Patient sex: M
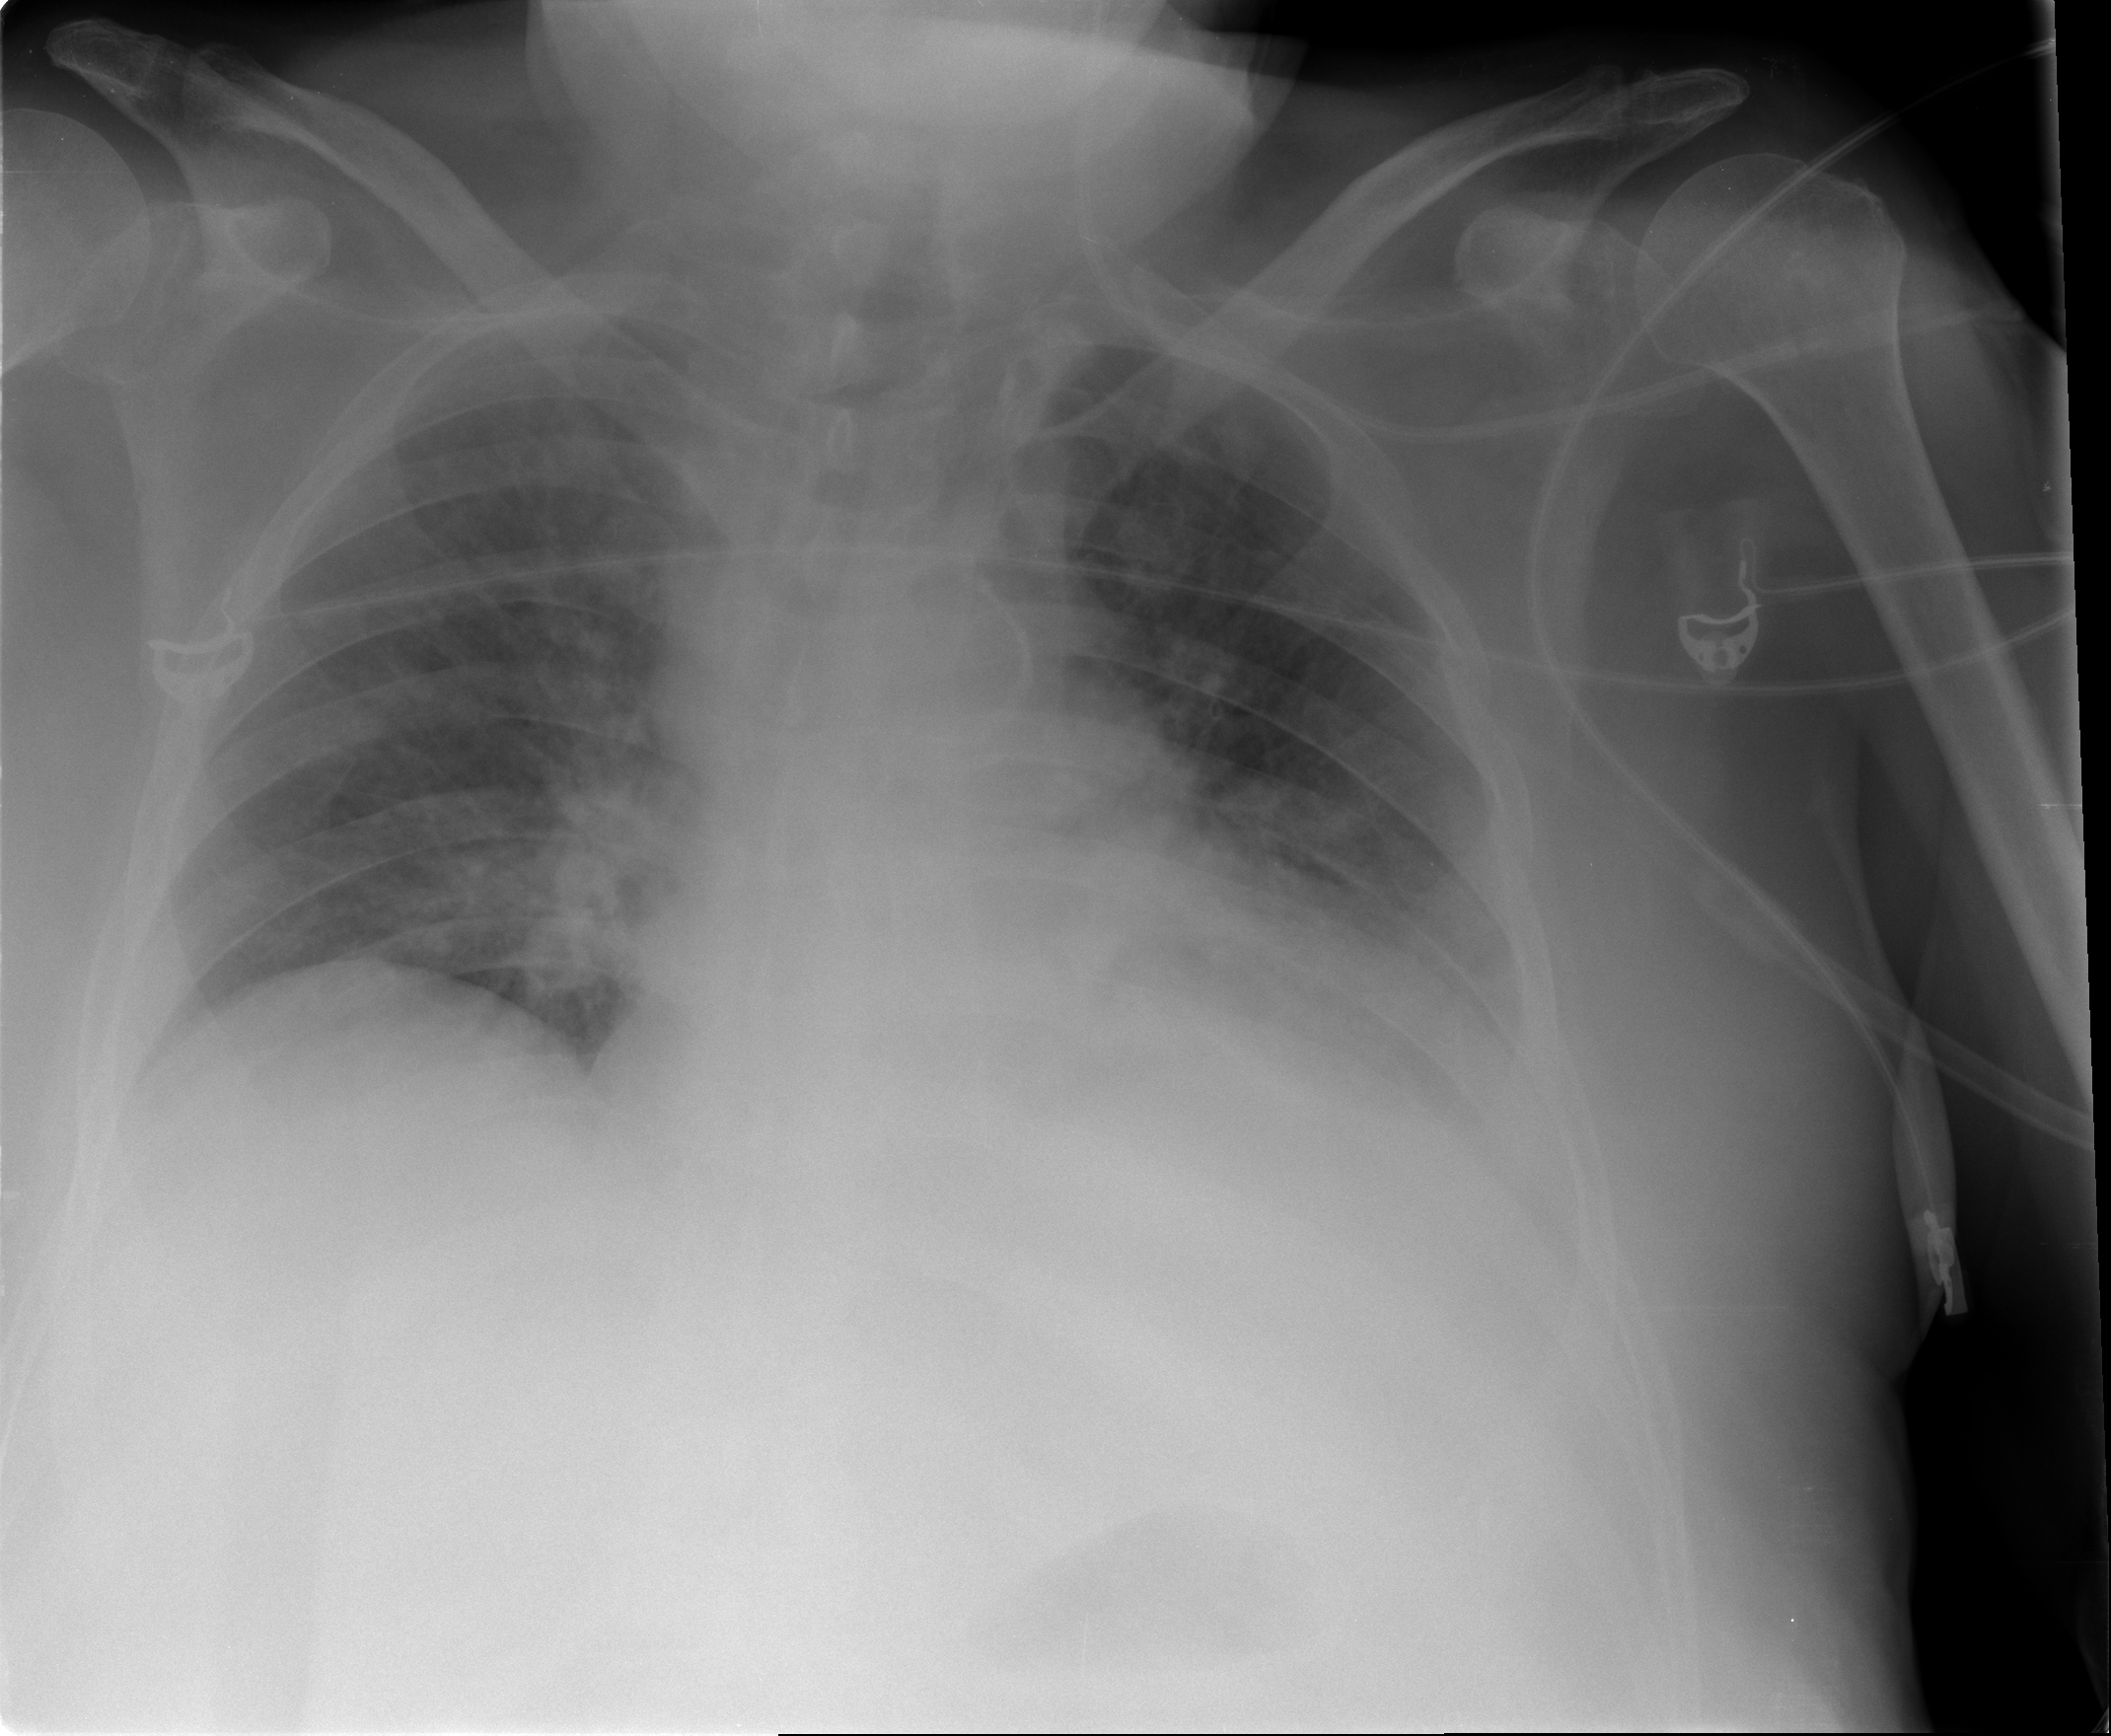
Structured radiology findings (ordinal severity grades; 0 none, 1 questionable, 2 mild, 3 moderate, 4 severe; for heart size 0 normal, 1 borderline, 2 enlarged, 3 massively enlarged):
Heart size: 0
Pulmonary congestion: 0
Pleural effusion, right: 0
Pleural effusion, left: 2
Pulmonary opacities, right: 0
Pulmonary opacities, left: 2
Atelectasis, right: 0
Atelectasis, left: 2